Question: Currently I have code that does 3 things.
1. It links an image to a clickable word using an Iframe
2. It has the ability to add comments
3. It displays the comments.
What I am trying to do if it's possible is to have the comments that are displayed tied to the image being displayed. Then when anyone submits a comment it is added to the specific list of the comments tied to the image. Is this possible?
In simpler terms is there a way to link an access table with one specific entry in another table.
Here is what I have so far.
'''
<cfquery datasource="AccessTest" name="qTest">
SELECT Account, Image
FROM ElectricList
</cfquery>
<cfquery datasource="AccessTest" name="qTest2">
SELECT Account, Image
FROM GasList
</cfquery>
<cfquery datasource="AccessTest" name="qTest3">
SELECT Accounts, Remarks, Users
FROM Comments
</cfquery>
<html>
<head>
<meta http-equiv="Content-Type" content="text/html; charset=iso-8859-1">
<title>Demo</title>
</head>
<body>
<h3>Demo</h3>
<iframe name="viewframe" style="display:block;height:Float;width:965px;float:left">
</iframe>
<cflayout name="myAccordionLayout" type="accordion" width="600px">
<cflayoutarea title="Electric Accounts" align="left">
<cfoutput query="qTest">
<tr>
<td>
<a href=#qTest.Image#" target="viewframe">#qTest.Account#</a>
</td>
</tr>
</cfoutput>
</cflayoutarea>
<cflayoutarea title="Gas Accounts">
<cfoutput query="qTest2">
<tr>
<td>
<a href=#qTest2.Image#" target="viewframe">#qTest2.Account#</a>
</td>
</tr>
</cfoutput>
</cflayoutarea>
</cflayout>
<table width="600" border="1" cellspacing="0">
<cfoutput query="qTest3">
<tr>
<td>
#qTest3.Accounts#
#qTest3.Remarks#
#qTest3.Users#
</td>
</tr>
</cfoutput>
<cfform name="insertComments" id="insertComments">
<fieldset>
<p>
<label for="Accounts">Accounts</label>
<br/>
<cfinput type="text" name="Accounts" message="Please enter a Comment Title." validateat="onSubmit" required="yes" id="Accounts" size="60">
</p>
<p>
<label for="Remarks">Remarks<br/></label>
<cftextarea name="Remarks" cols="55" rows="4" label="Tour Description" required="yes" validateat="OnSubmit" message="Please enter your comment here" enabled="no">
</cftextarea>
</p>
<p>
<label for="Users">Submitters Name</label>
<br/>
<cfinput type="text" name="Users" message="Please enter your name here." validateat="onSubmit" required="yes" id="Name" size="10" maxlength="60">
</p>
<p>
<cfinput type="submit" name="insertComments" value="Insert Comments" id="submit">
</p>
</fieldset>
</cfform>
<cfif IsDefined("form.InsertComments")>
<cfquery datasource="AccessTest">
INSERT INTO Comments (Accounts, Remarks, Users)
VALUES ('#form.Accounts#','#form.Remarks#','#form.Users#')
</cfquery>
</cfif>
</body>
</html>
'''
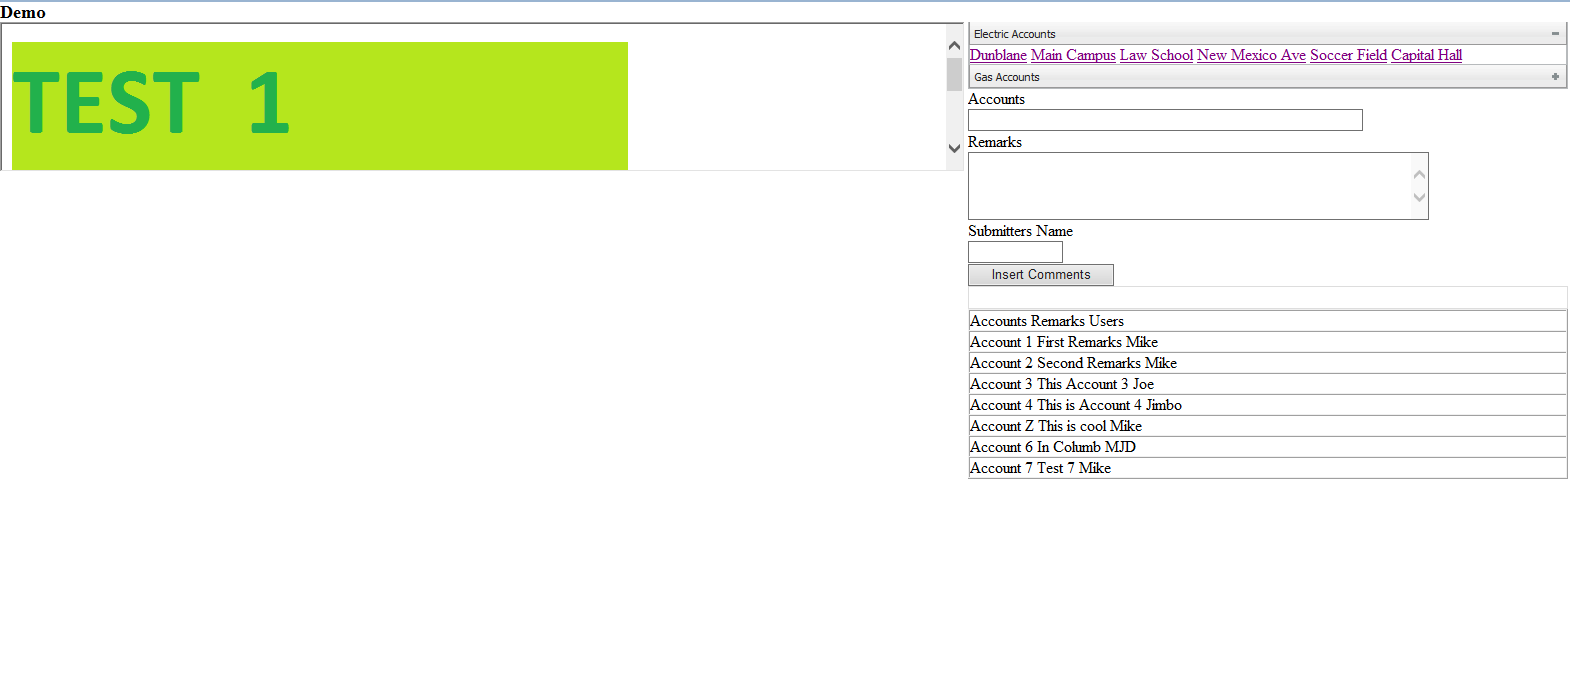
Answer: Yes, assuming your current table has images in it along with an ImageID key, you would create a second table for comments linking to Foreign key imageID from your images table in the relationships. Then you create a sub-form in your main form to display/edit the comments.
That way each comment is linked to only one image, but each image can have multiple comments.
EDIT: Follow this guide for creating a sub-form.
<URL>